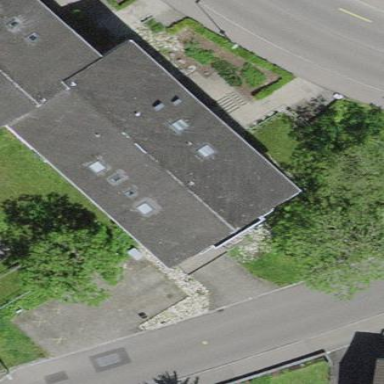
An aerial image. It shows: Building.